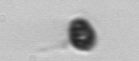
Label: flagellate